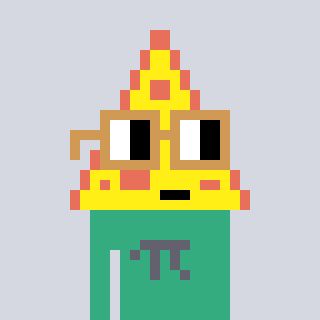
a pixel art character with square brown glasses, a pizza-shaped head and a teal-colored body on a cool background